Question: I was modifying some icons, ran my project before and everything was fine, I tried again later and this happened.

I have no clue what's wrong because I didn't modify any code, does anyone know how to fix this?
Thanks
Zaroth
Link to Image:
<URL>
> Error 1 The "CreateRiaClientFilesTask" task failed unexpectedly.
System.Web.HttpException (0x80004005): Could not load file or assembly 'Desaware.MachineLicense40, Version=2.0.0.0, Culture=neutral, PublicKeyToken=c8956dcc7a600871' or one of its dependencies. The parameter is incorrect. (Exception from HRESULT: 0x80070057 (E_INVALIDARG)) ---> System.Configuration.ConfigurationErrorsException: Could not load file or assembly 'Desaware.MachineLicense40, Version=2.0.0.0, Culture=neutral, PublicKeyToken=c8956dcc7a600871' or one of its dependencies. The parameter is incorrect. (Exception from HRESULT: 0x80070057 (E_INVALIDARG)) ---> System.IO.FileLoadException: Could not load file or assembly 'Desaware.MachineLicense40, Version=2.0.0.0, Culture=neutral, PublicKeyToken=c8956dcc7a600871' or one of its dependencies. The parameter is incorrect. (Exception from HRESULT: 0x80070057 (E_INVALIDARG)) ---> System.IO.FileLoadException: Could not load file or assembly 'Desaware.MachineLicense40' or one of its dependencies. The parameter is incorrect. (Exception from HRESULT: 0x80070057 (E_INVALIDARG))--- End of inner exception stack trace ---
at System.Reflection.RuntimeAssembly._nLoad(AssemblyName fileName, String codeBase, Evidence assemblySecurity, RuntimeAssembly locationHint, StackCrawlMark& stackMark, Boolean throwOnFileNotFound, Boolean forIntrospection, Boolean suppressSecurityChecks)
at System.Reflection.RuntimeAssembly.nLoad(AssemblyName fileName, String codeBase, Evidence assemblySecurity, RuntimeAssembly locationHint, StackCrawlMark& stackMark, Boolean throwOnFileNotFound, Boolean forIntrospection, Boolean suppressSecurityChecks)
at System.Reflection.RuntimeAssembly.InternalLoadAssemblyName(AssemblyName assemblyRef, Evidence assemblySecurity, StackCrawlMark& stackMark, Boolean forIntrospection, Boolean suppressSecurityChecks)
at System.Reflection.RuntimeAssembly.InternalLoad(String assemblyString, Evidence assemblySecurity, StackCrawlMark& stackMark, Boolean forIntrospection)
at System.Reflection.Assembly.Load(String assemblyString)
at System.Web.Configuration.CompilationSection.LoadAssemblyHelper(String assemblyName, Boolean starDirective)
--- End of inner exception stack trace ---
at System.Web.Configuration.CompilationSection.LoadAssemblyHelper(String assemblyName, Boolean starDirective)
at System.Web.Configuration.CompilationSection.LoadAllAssembliesFromAppDomainBinDirectory()
at System.Web.Configuration.CompilationSection.LoadAssembly(AssemblyInfo ai)
at System.Web.Compilation.BuildManager.GetReferencedAssemblies(CompilationSection compConfig)
at System.Web.Compilation.BuildManager.GetPreStartInitMethodsFromReferencedAssemblies()
at System.Web.Compilation.BuildManager.CallPreStartInitMethods()
at System.Web.Hosting.HostingEnvironment.Initialize(ApplicationManager appManager, IApplicationHost appHost, IConfigMapPathFactory configMapPathFactory, HostingEnvironmentParameters hostingParameters, PolicyLevel policyLevel, Exception appDomainCreationException)
at System.Web.Compilation.ClientBuildManager.EnsureHostCreated()
at System.Web.Compilation.ClientBuildManager.CreateObject(Type type, Boolean failIfExists)
at Microsoft.ServiceModel.DomainServices.Tools.CreateRiaClientFilesTask.GenerateClientProxies()
at Microsoft.ServiceModel.DomainServices.Tools.CreateRiaClientFilesTask.ExecuteInternal()
at Microsoft.ServiceModel.DomainServices.Tools.RiaClientFilesTask.Execute()
at Microsoft.Build.BackEnd.TaskExecutionHost.Microsoft.Build.BackEnd.ITaskExecutionHost.Execute()
at Microsoft.Build.BackEnd.TaskBuilder.ExecuteInstantiatedTask(ITaskExecutionHost taskExecutionHost, TaskLoggingContext taskLoggingContext, TaskHost taskHost, ItemBucket bucket, TaskExecutionMode howToExecuteTask, Boolean& taskResult) Fsc.Feenics.MasterControl.Client.SilverlightError 2 The "CreateRiaClientFilesTask" task failed unexpectedly.
System.Web.HttpException (0x80004005): Could not load file or assembly 'Desaware.MachineLicense40, Version=2.0.0.0, Culture=neutral, PublicKeyToken=c8956dcc7a600871' or one of its dependencies. The parameter is incorrect. (Exception from HRESULT: 0x80070057 (E_INVALIDARG)) ---> System.Configuration.ConfigurationErrorsException: Could not load file or assembly 'Desaware.MachineLicense40, Version=2.0.0.0, Culture=neutral, PublicKeyToken=c8956dcc7a600871' or one of its dependencies. The parameter is incorrect. (Exception from HRESULT: 0x80070057 (E_INVALIDARG)) ---> System.IO.FileLoadException: Could not load file or assembly 'Desaware.MachineLicense40, Version=2.0.0.0, Culture=neutral, PublicKeyToken=c8956dcc7a600871' or one of its dependencies. The parameter is incorrect. (Exception from HRESULT: 0x80070057 (E_INVALIDARG)) ---> System.IO.FileLoadException: Could not load file or assembly 'Desaware.MachineLicense40' or one of its dependencies. The parameter is incorrect. (Exception from HRESULT: 0x80070057 (E_INVALIDARG))
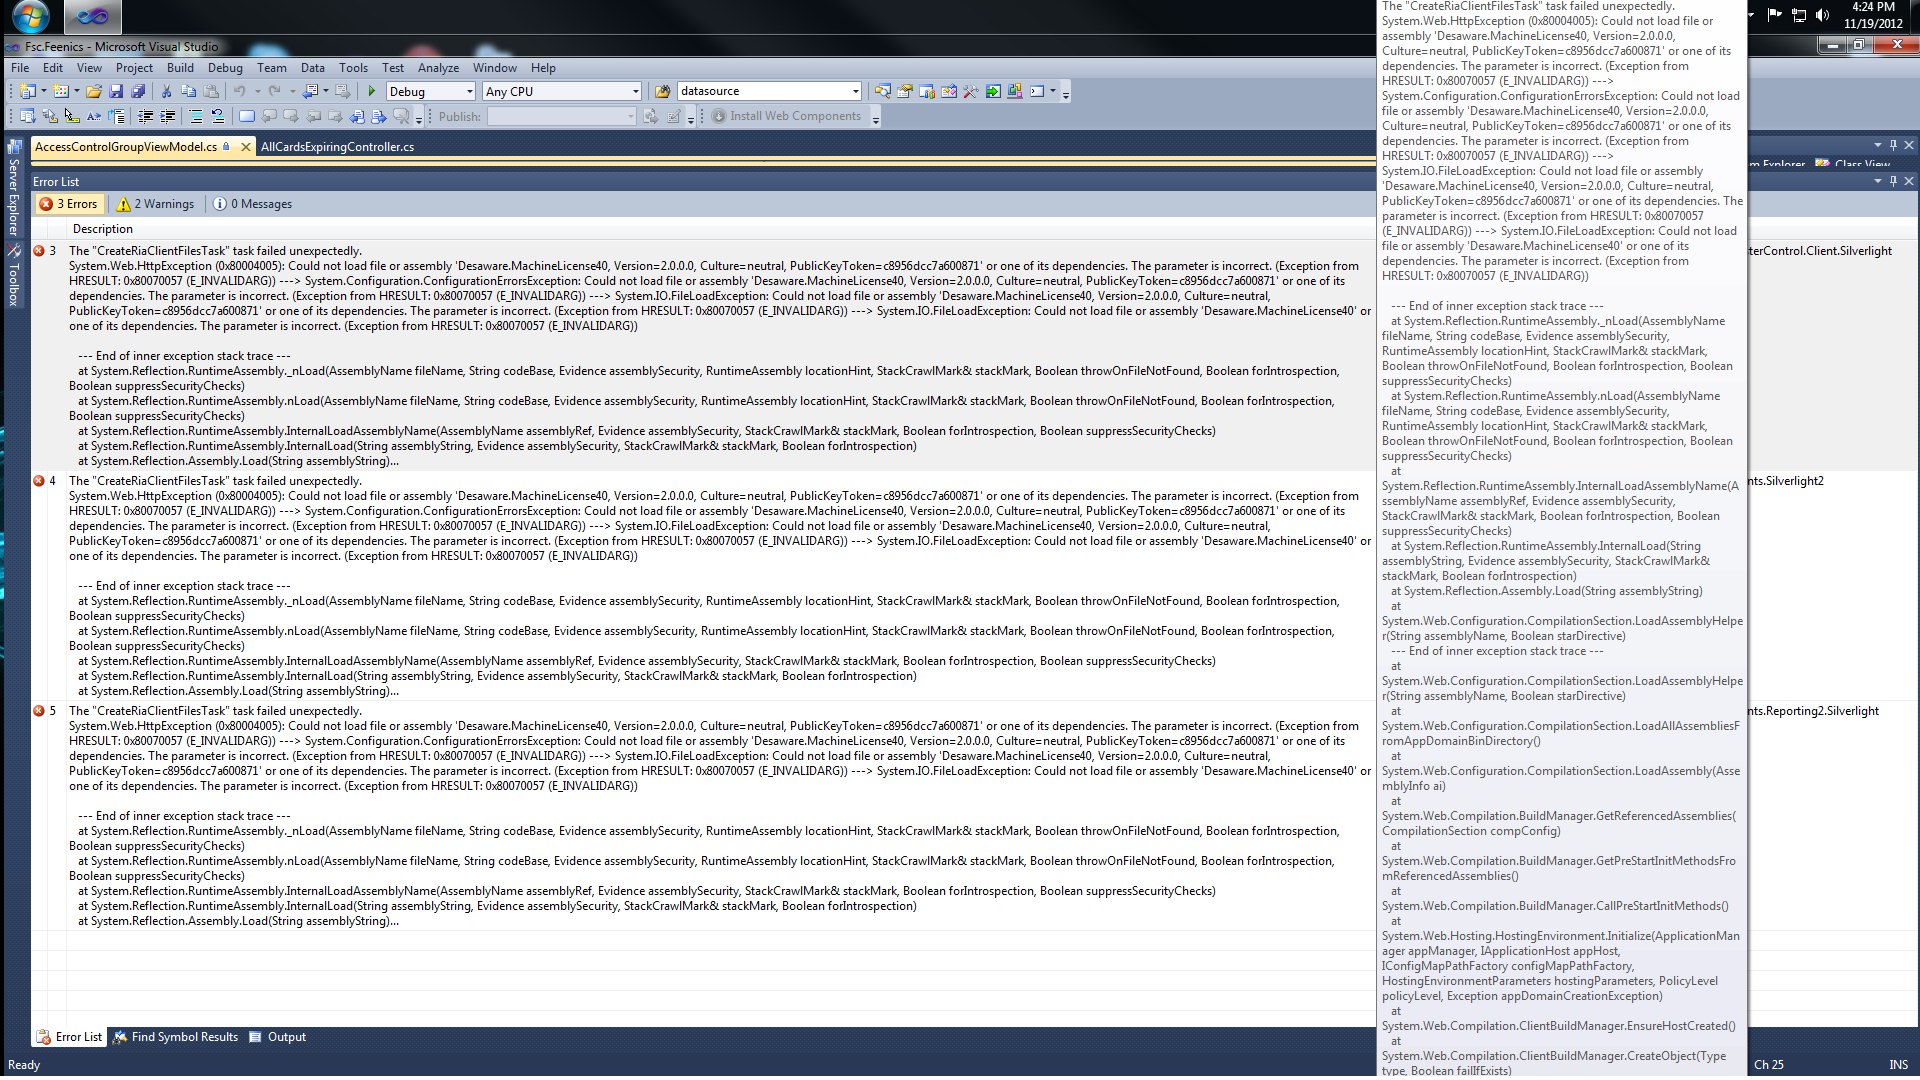
Answer: from the looks of it, you are missing a DLL or reference the DLL is using. You probably cleaned up some files on PC and deleted those libraries.